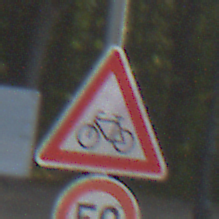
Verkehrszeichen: RadverkehrRechts
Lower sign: Geschwindigkeit50
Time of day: MorningAfternoon
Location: Outdoor (Suburban)
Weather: Clear
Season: NotSpecified
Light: Natural